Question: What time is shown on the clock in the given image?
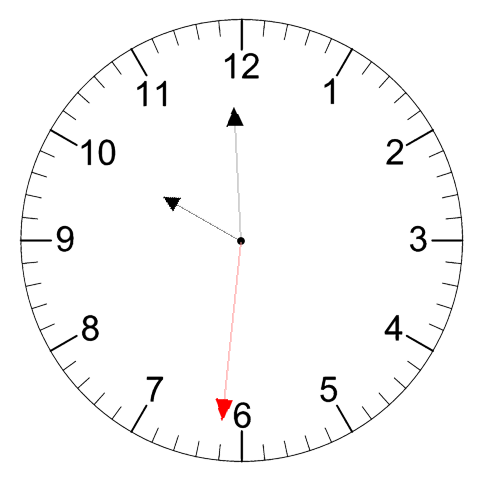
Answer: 09:59:31